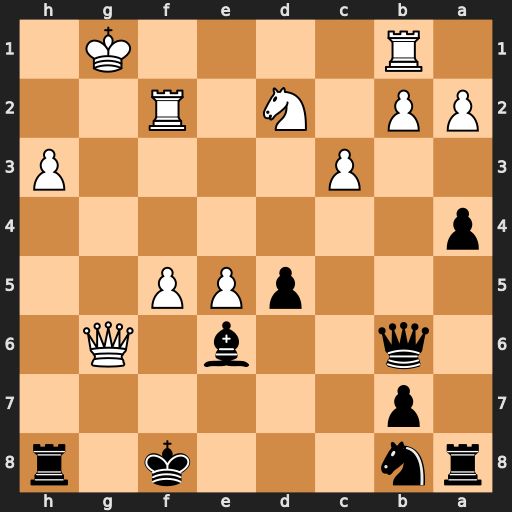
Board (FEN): rn3k1r/1p6/1q2b1Q1/3pPP2/p7/2P4P/PP1N1R2/1R4K1
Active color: b
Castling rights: -
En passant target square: -
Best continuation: Rg8 fxe6+ Qxf2+ Kxf2 Rxg6